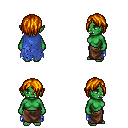
a pixel art fantasy rpg character, female body template, orc, green skin, blue tattered cape, robe skirt, dark blonde bangs hairstyle, four views (front, back, left, right), 2x2 character sprite sheet, small pixel art, hard edges, no anti-aliasing